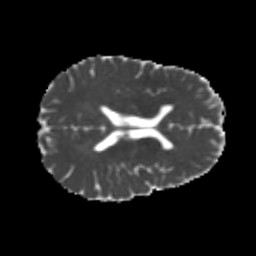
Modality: MD
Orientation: axial
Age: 20
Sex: male
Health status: healthy
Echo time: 0.074 s